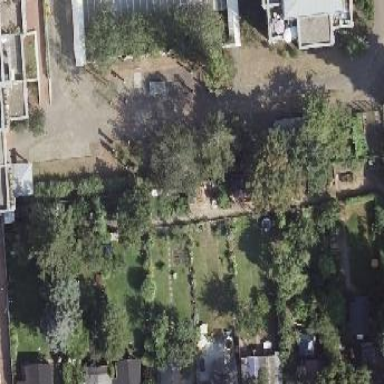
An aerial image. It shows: Plot in the allotments.